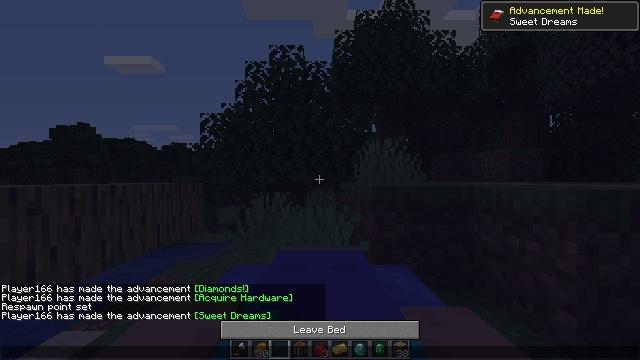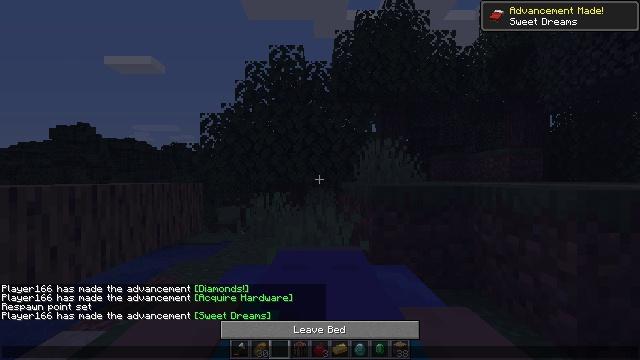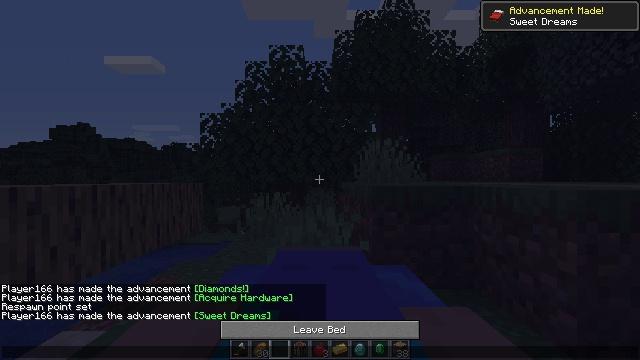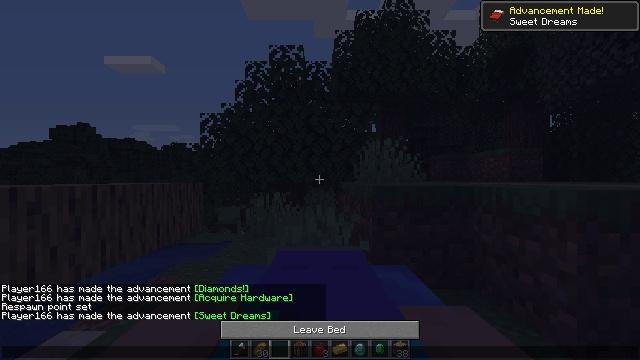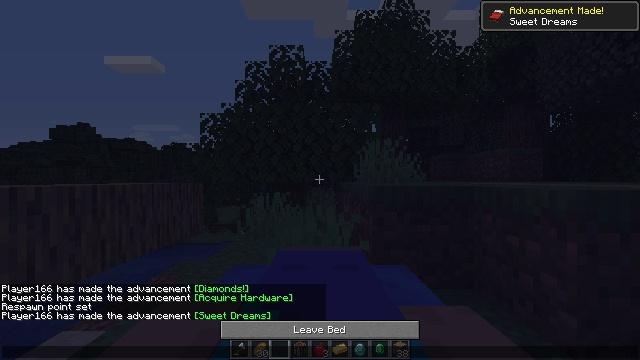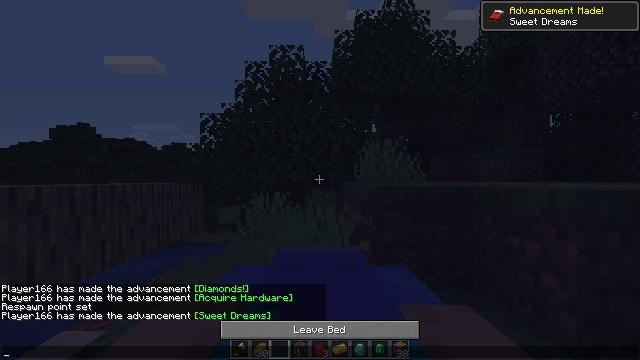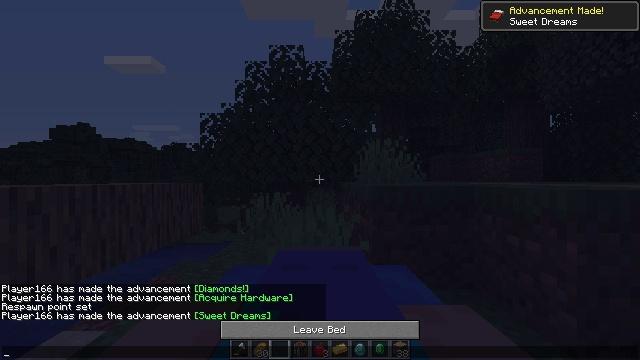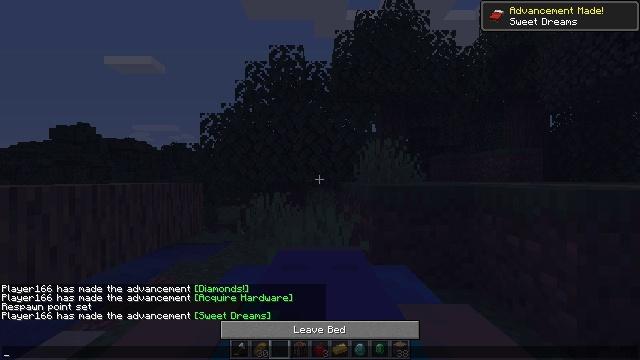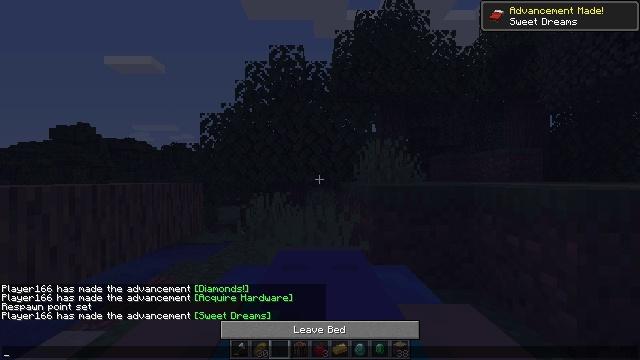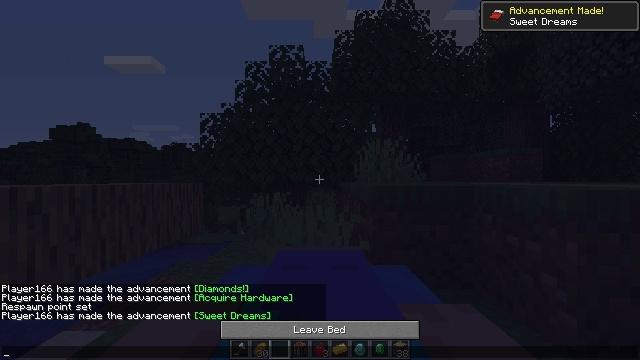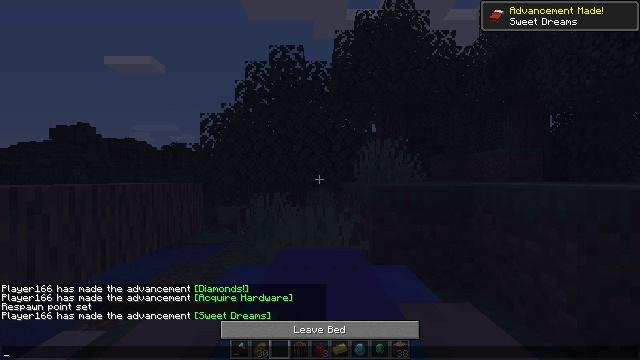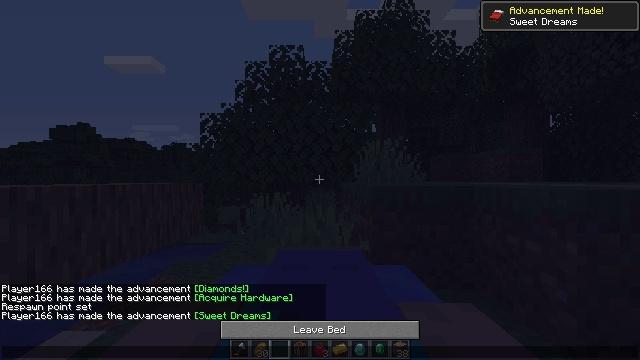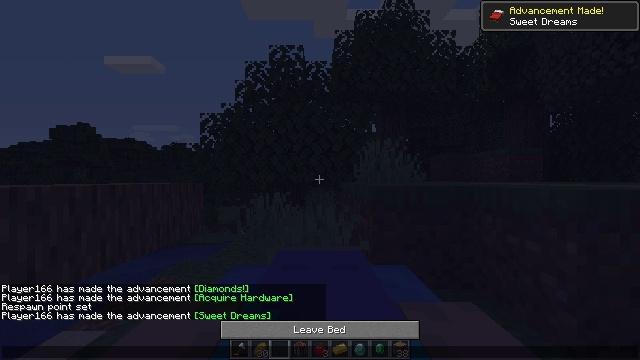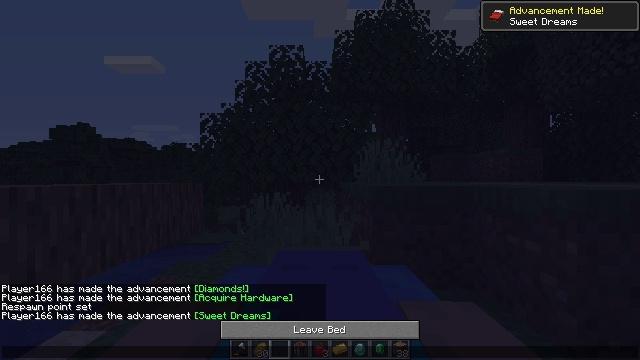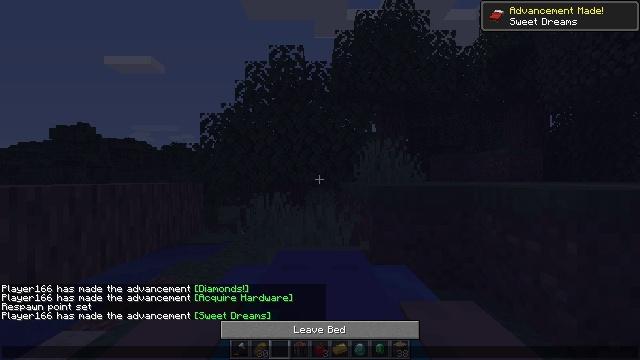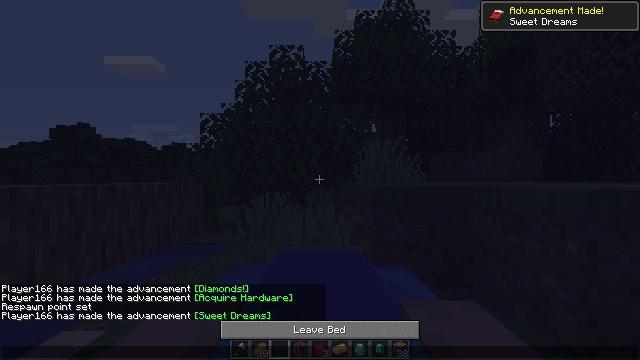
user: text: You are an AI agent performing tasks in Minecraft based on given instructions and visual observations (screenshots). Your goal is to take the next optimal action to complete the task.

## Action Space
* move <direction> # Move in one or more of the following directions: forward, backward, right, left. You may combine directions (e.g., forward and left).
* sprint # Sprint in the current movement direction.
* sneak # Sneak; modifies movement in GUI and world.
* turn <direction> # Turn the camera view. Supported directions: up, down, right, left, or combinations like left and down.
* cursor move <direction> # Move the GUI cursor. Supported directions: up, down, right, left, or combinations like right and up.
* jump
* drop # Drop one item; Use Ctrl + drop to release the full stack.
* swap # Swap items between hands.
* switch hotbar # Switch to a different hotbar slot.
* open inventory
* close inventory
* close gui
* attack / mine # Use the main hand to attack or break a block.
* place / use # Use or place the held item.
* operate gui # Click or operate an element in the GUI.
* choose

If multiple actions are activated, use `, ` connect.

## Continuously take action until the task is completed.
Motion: motion action
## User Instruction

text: Mine the blue bed to pick it up.
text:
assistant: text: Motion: no_op
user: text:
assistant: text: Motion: no_op
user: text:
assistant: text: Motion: no_op
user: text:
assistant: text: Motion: no_op
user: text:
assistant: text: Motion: no_op
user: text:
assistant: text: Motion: no_op
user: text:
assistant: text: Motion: no_op
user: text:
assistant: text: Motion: no_op
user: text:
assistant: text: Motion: no_op
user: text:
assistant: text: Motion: no_op
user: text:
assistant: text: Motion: no_op
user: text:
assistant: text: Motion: no_op
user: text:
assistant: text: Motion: no_op
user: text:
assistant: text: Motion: no_op
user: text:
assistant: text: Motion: no_op
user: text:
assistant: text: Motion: no_op
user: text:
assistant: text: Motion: no_op
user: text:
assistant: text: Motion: no_op
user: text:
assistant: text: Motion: no_op
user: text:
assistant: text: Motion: no_op
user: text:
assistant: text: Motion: no_op
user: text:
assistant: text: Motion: no_op
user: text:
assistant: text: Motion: no_op
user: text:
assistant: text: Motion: no_op
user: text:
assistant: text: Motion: no_op
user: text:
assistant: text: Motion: no_op
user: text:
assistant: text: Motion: no_op
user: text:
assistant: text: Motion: no_op
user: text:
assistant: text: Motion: no_op
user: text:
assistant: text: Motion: no_op